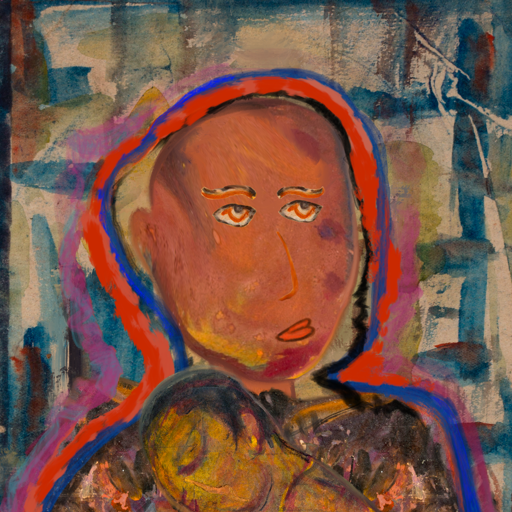
Background: Orphan, Head And Neck Side: Mother_And_Son_Son, Face Side: Experience, Bust: Gypsy_Queen, Hair Side: Experience, Head Accessory: Blank, Second Necklace: Blank, Necklace: In_The_Sun, Baby: GypsyMother_Baby